Interaction volume radius: 5 \u00c5
Interaction volume height: 15 \u00c5
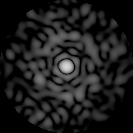
Disorder parameter: 0.8374